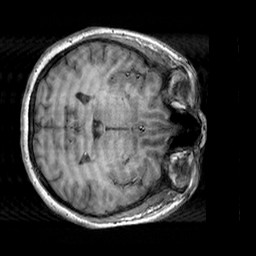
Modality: T1w
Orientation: axial
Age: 22
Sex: female
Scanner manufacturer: siemens
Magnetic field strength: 3 T
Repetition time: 2.3 s
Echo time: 0.00303 s